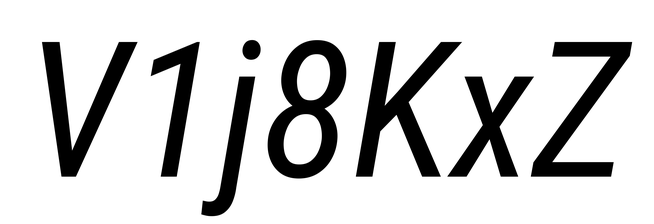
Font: Roboto-Italic_Condensed_Italic